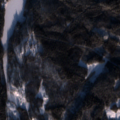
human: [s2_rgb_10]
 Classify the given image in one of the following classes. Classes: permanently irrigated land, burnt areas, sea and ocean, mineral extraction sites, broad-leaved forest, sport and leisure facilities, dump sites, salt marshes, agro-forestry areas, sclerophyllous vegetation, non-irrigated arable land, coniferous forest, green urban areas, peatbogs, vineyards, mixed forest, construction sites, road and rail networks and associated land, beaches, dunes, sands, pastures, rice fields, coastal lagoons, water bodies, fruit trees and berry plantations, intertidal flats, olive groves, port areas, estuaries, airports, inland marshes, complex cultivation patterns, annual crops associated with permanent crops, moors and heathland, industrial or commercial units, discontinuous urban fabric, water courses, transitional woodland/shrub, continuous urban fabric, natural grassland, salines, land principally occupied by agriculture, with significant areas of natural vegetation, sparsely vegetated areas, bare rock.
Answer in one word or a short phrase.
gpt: coniferous forest, mixed forest, water bodies